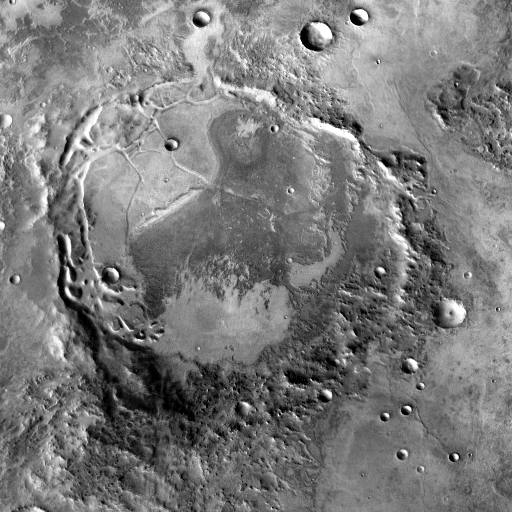
Crater classes present: Background, Other, Buried